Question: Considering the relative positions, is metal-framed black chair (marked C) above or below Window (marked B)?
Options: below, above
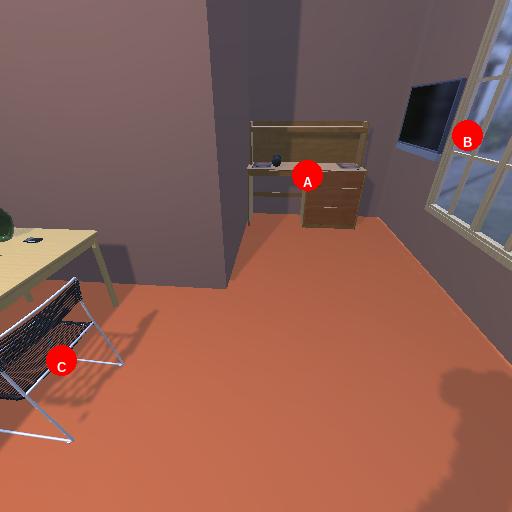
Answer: below